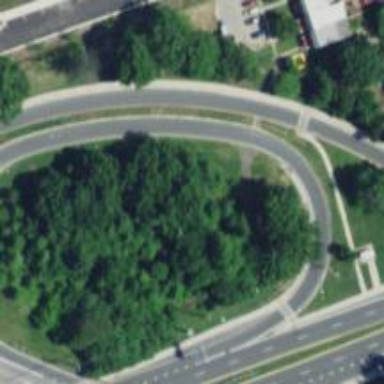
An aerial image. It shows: Asphalt trunk link road.